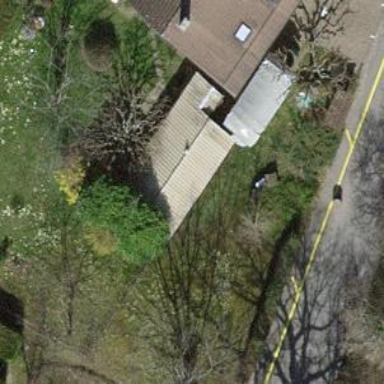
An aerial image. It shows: Garage.